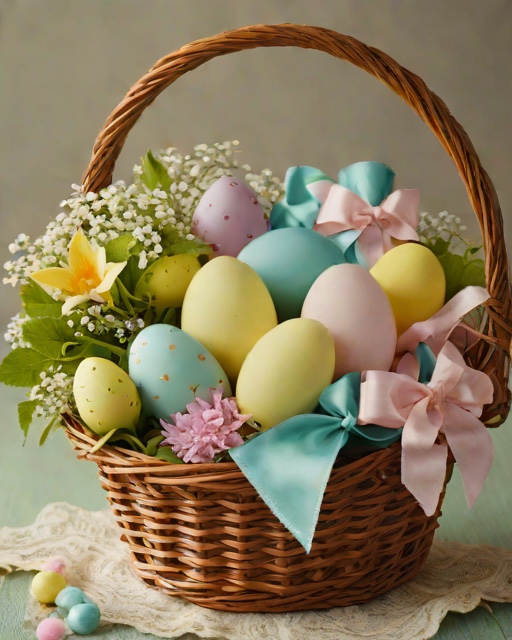
Category: Easter